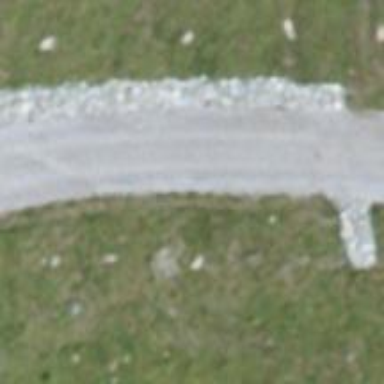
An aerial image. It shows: Dirt track road.